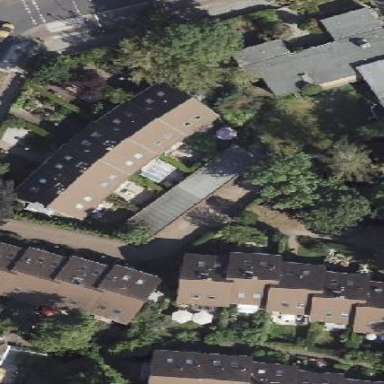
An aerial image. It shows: Group of garages.